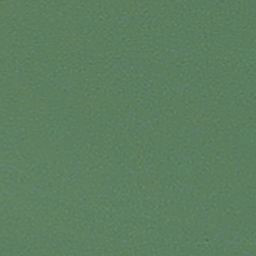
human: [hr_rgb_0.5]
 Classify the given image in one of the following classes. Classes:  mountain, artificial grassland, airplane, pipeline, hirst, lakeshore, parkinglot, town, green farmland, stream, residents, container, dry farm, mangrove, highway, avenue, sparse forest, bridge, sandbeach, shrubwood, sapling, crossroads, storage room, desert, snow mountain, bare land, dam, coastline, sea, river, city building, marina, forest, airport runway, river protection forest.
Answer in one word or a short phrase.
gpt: sea